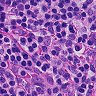
Metastatic tissue present: no